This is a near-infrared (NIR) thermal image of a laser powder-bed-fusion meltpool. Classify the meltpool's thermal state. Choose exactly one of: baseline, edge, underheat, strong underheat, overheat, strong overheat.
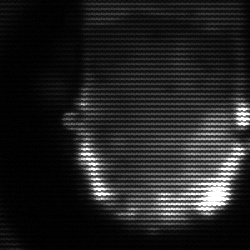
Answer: baseline